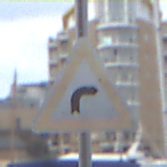
Verkehrszeichen: KurveRechts
Umgebung: Outdoor, Urban
Tageszeit: MorningAfternoon
Wetter: Overcast
Licht: Natural
Jahreszeit: NotSpecified
Kontrast: LowContrast